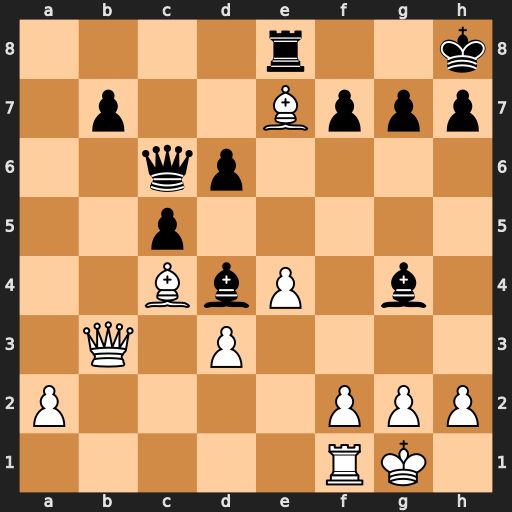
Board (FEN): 4r2k/1p2Bppp/2qp4/2p5/2BbP1b1/1Q1P4/P4PPP/5RK1
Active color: w
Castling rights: -
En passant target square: -
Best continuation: Bb5 Qxb5 Qxb5